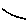
Label: line